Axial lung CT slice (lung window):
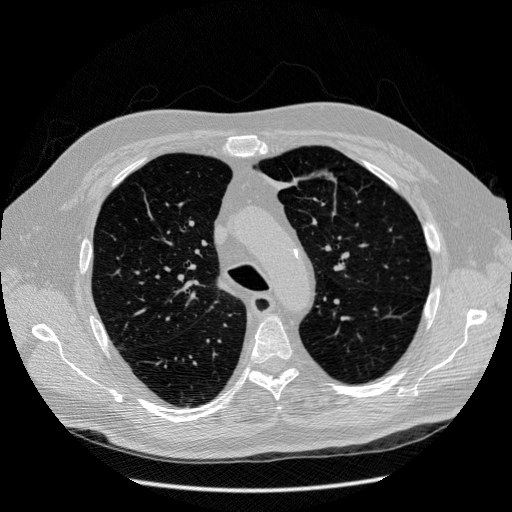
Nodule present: no